Question: I am trying to show various images from a plist file into UIImageView , I wrote my code like this :
'''
NSDictionary *picturesDictionary = [NSDictionary dictionaryWithContentsOfFile:[[NSBundle mainBundle] pathForResource:@"Photos" ofType:@"plist"]];
imageArray = [picturesDictionary objectForKey:@"PhotosArray"];
PhotosInAlbum.image = [UIImage imageWithContentsOfFile:[imageArray objectAtIndex:1]];
'''
But actually nothing happens, and my ImageView is empty ! also I have two buttons to forward backward images .
Contents of Plist :

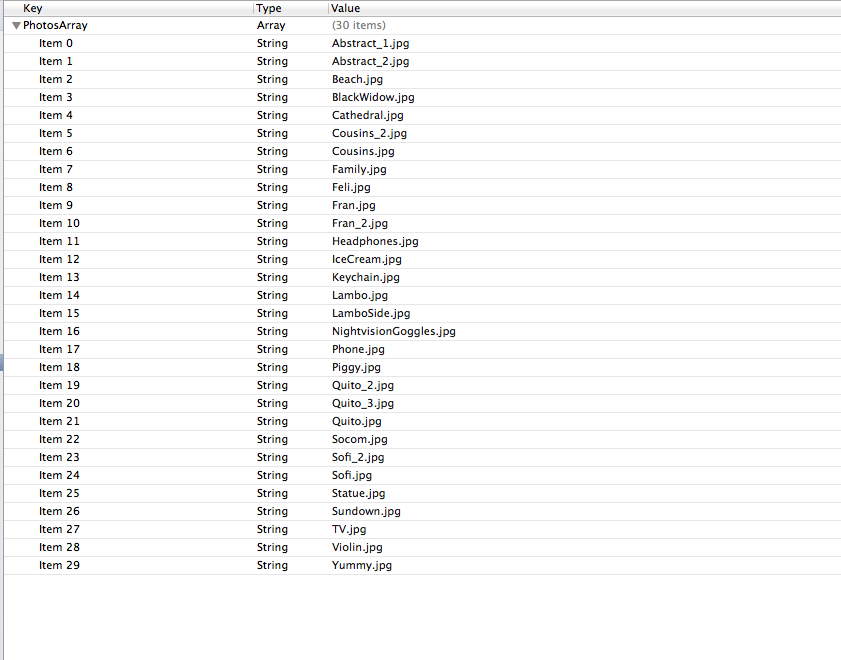
Answer: The plist is incorrect, it should be
'''
Root ---- Dictionary
PhotosArray ----- Array
Item 0 ------ String -- Beach.jpg
'''
Then add this code to your viewController.. Be sure that the Interface imageView is link to IBOutlet.
'''
NSDictionary *picturesDictionary = [NSDictionary dictionaryWithContentsOfFile:[[NSBundle mainBundle] pathForResource:@"Photos" ofType:@"plist"]];
NSArray *imageArray = [picturesDictionary objectForKey:@"PhotosArray"];
PhotosInAlbum.image = [UIImage imageNamed:[imageArray objectAtIndex:0]];
'''